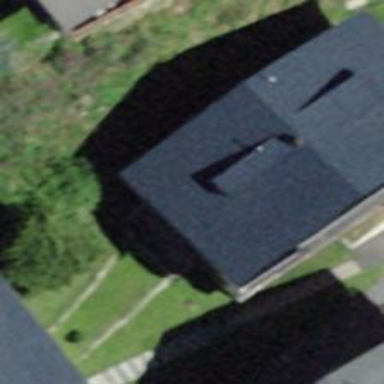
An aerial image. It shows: Residential building.